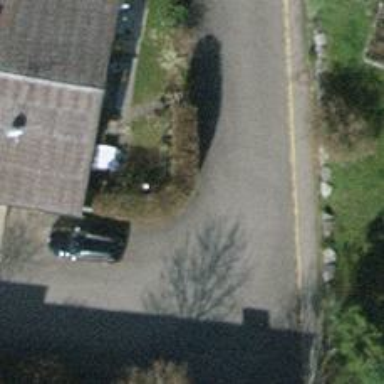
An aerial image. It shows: Hedge barrier.